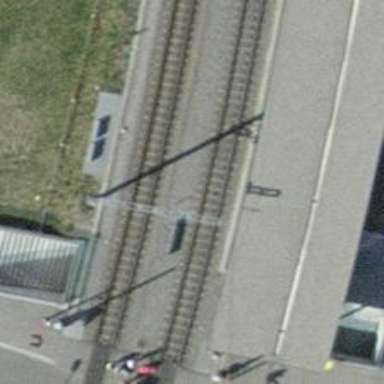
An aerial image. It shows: Light rail stop with public transport stop position along the railway.